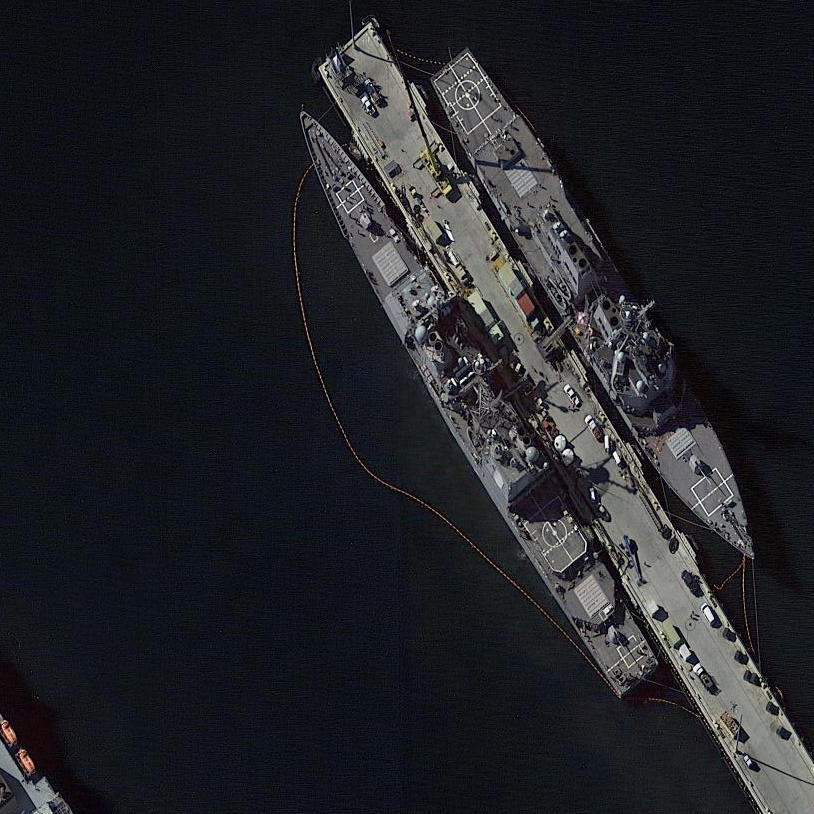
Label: cruiser